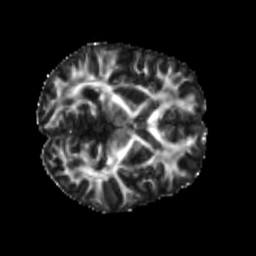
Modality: FA
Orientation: axial
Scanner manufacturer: siemens
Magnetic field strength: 3 T
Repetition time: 4 s
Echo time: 0.0594 s